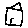
Label: house